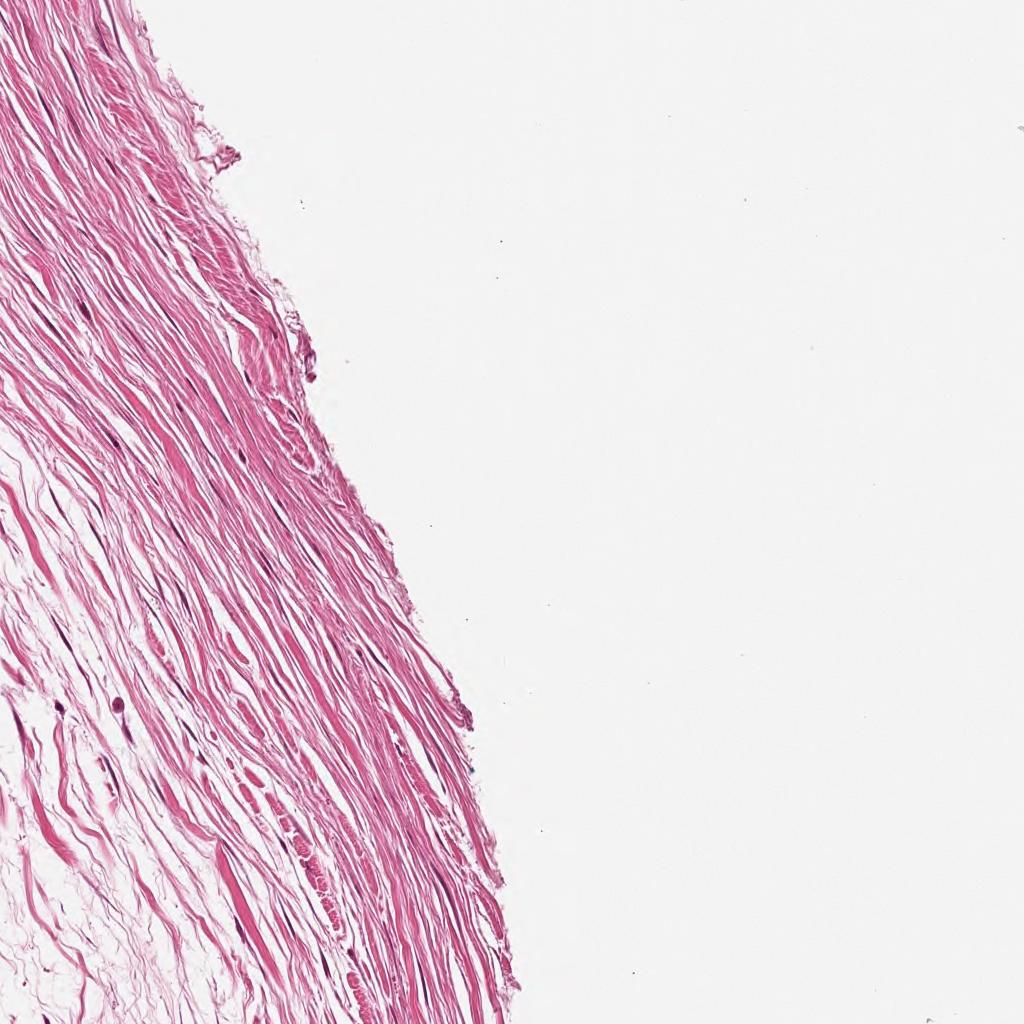
Label: Non-Tumor